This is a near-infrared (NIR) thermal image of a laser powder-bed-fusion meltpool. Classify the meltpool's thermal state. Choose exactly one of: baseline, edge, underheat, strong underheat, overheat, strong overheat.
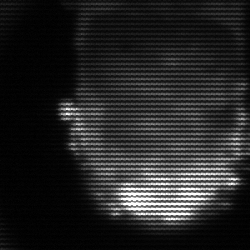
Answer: baseline